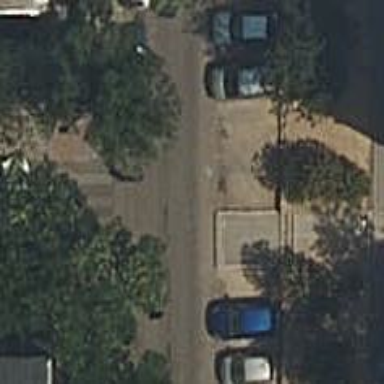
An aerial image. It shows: Road with steps.